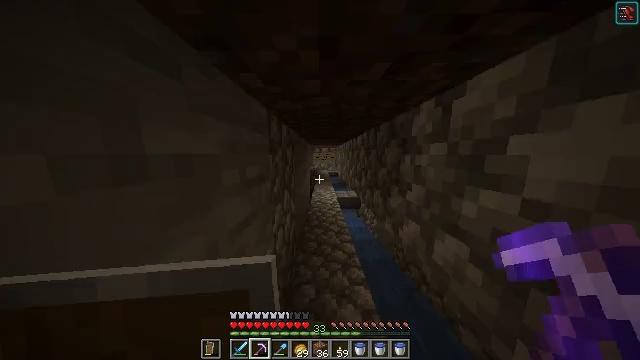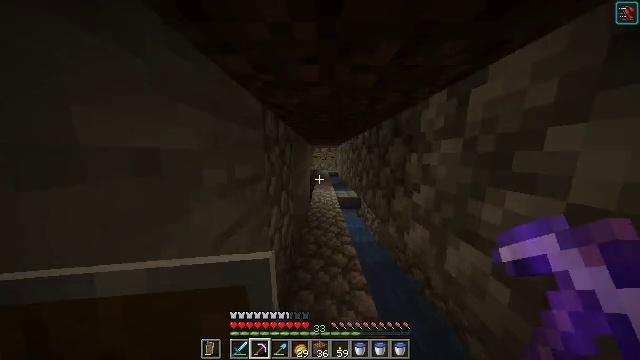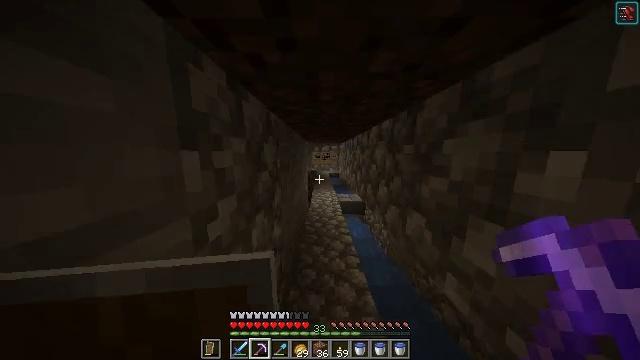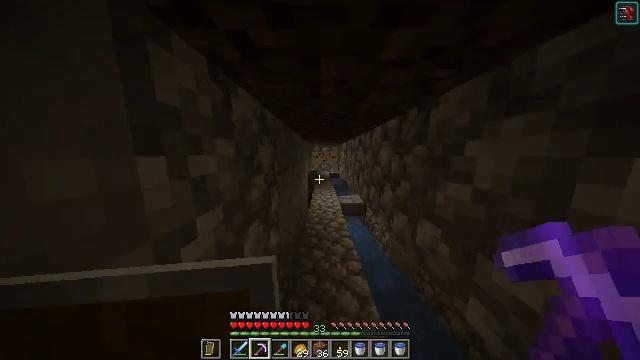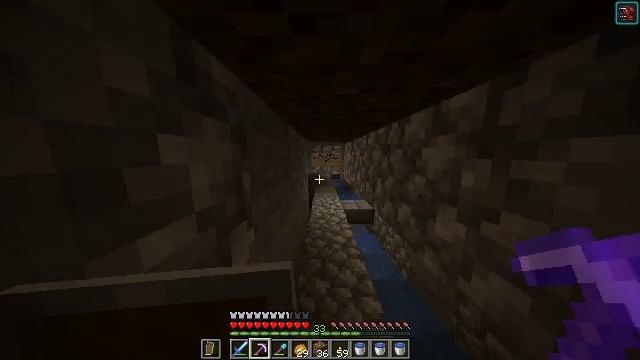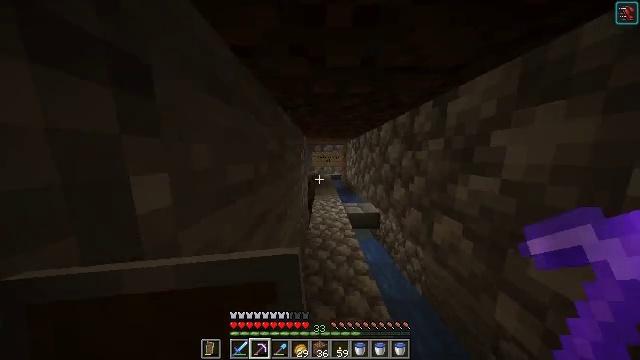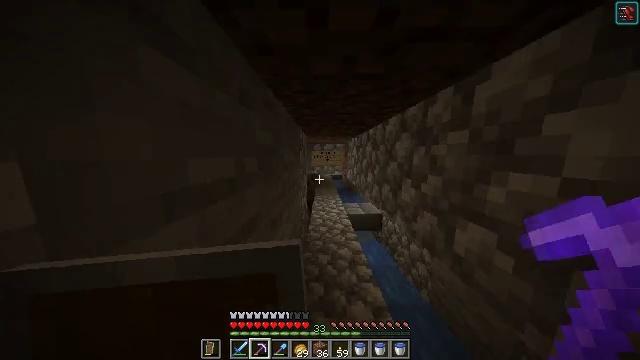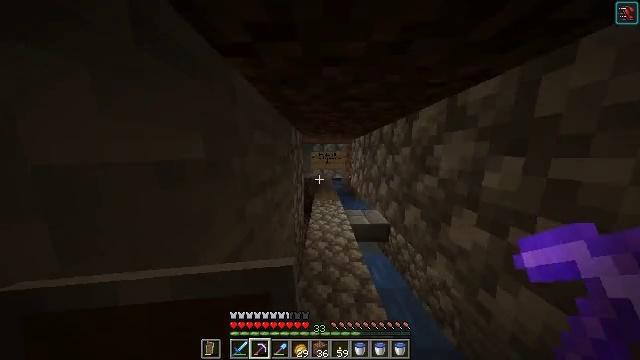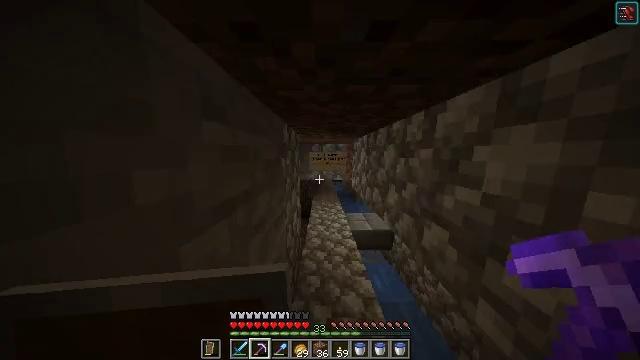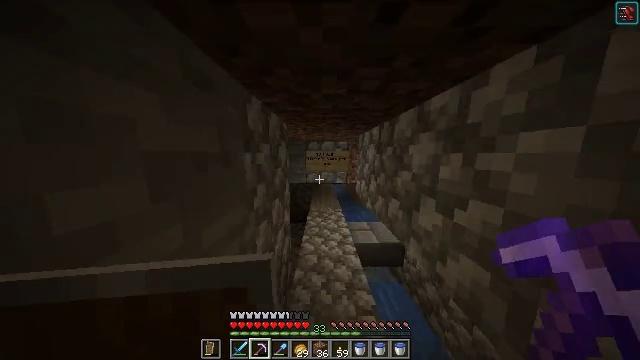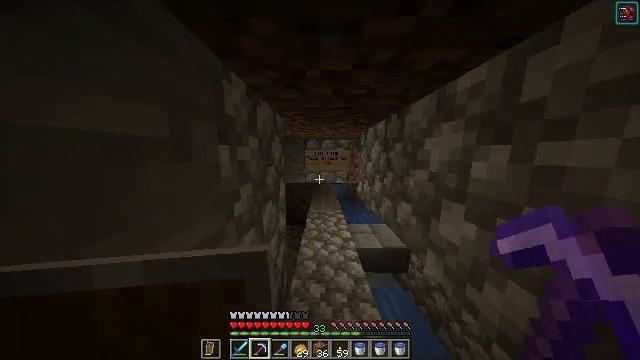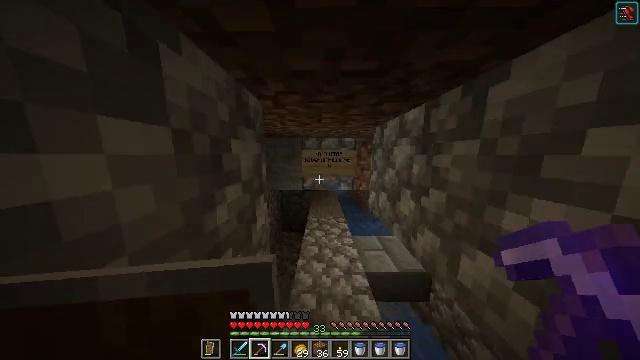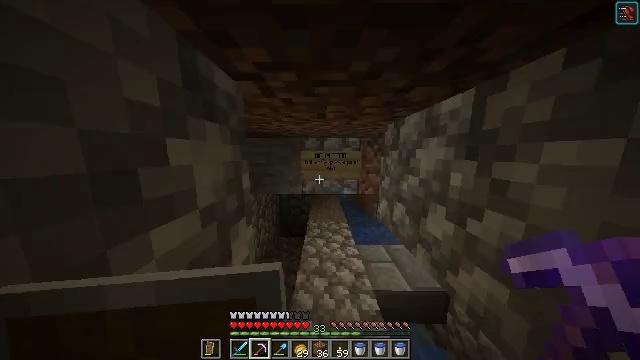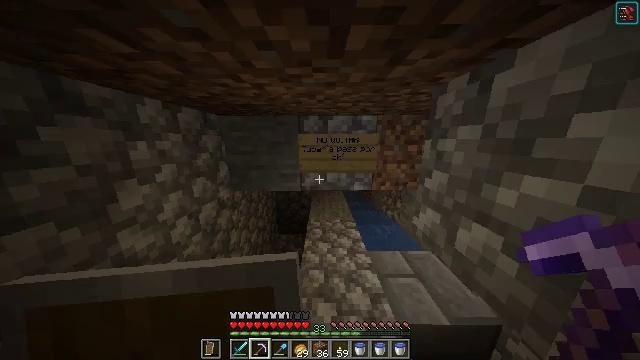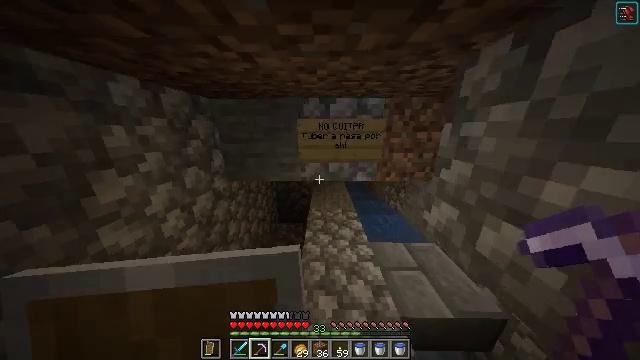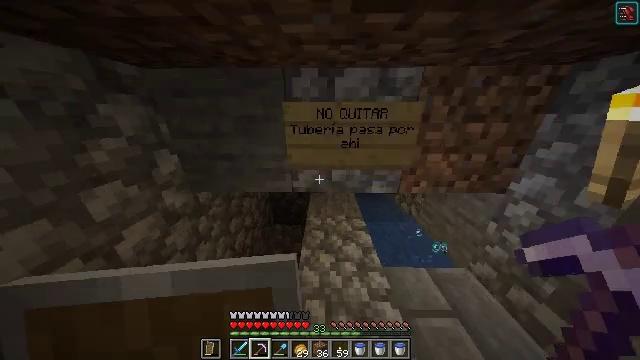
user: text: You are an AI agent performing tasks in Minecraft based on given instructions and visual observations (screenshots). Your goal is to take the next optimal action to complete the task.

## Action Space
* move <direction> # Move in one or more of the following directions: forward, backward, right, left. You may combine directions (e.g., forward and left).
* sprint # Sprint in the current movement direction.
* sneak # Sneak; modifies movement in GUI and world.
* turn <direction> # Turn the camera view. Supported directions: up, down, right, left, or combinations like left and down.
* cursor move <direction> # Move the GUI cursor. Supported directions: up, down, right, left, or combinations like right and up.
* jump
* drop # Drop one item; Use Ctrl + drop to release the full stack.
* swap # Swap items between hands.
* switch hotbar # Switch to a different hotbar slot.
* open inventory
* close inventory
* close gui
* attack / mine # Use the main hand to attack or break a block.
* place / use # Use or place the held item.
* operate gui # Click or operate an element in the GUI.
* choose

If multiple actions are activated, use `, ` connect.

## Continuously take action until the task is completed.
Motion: motion action
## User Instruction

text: Use ice blocks to craft packed ice in the crafting table.
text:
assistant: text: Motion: move forward
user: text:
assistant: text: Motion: move forward
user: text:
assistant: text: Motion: move forward
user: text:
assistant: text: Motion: move forward
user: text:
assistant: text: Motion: move forward
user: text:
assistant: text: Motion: move forward
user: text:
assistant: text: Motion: move forward
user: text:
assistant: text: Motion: move forward
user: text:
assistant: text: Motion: move forward
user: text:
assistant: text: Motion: move forward
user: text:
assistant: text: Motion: move forward
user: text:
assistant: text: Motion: move forward
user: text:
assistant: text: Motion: move forward, turn down
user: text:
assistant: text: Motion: move forward, turn down
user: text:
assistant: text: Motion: move forward, turn down
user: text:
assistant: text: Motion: move forward and move left, turn left and down
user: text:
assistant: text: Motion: move forward and move left, turn left and down
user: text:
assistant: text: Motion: move forward and move left, turn down
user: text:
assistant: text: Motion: move forward and move left
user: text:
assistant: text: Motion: move forward and move left
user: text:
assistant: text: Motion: move forward and move left
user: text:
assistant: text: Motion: move forward and move left, turn right
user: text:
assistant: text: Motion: move forward and move left, turn right
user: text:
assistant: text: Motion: move forward, turn right and up
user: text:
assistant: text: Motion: move forward, turn right and up
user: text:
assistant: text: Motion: move forward, turn right and up
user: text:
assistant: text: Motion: move forward, turn right and up
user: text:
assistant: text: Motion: move forward, turn right and up
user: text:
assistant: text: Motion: move forward, turn right and up
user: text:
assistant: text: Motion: move forward, turn right and up